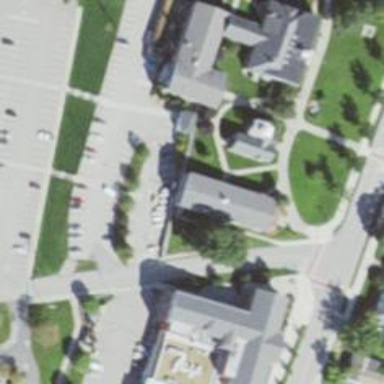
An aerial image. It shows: School.